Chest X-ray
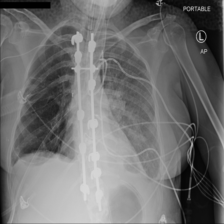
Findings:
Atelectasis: negative
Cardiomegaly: negative
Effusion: positive
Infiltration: negative
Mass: negative
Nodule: negative
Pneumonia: negative
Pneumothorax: negative
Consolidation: negative
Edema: negative
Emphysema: negative
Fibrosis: negative
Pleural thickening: negative
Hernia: negative